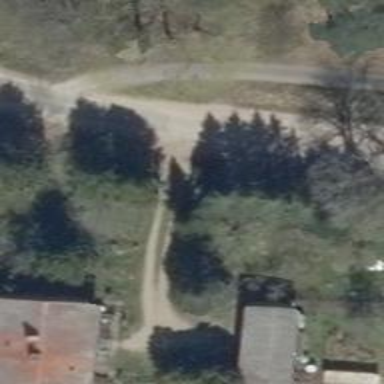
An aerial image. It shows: Residential road.